Question: i'm writing simple 'spalshScreen' for my application. i want to use 'Handler()' and 'postDelayed' with that. but in any topics of this site i get this help for use:
'''
final Handler handler = new Handler();
handler.postDelayed(new Runnable() {
@Override
public void run() {
//Do something after 100ms
Toast.makeText(c, "check", Toast.LENGTH_SHORT).show();
handler.postDelayed(this, 2000);
}
}, 1500);
'''
but i get this error in 'Intllij' IDEA:

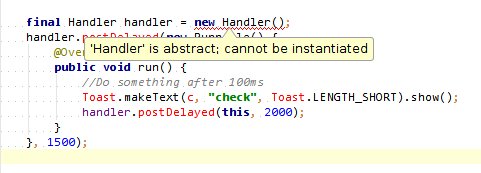
Answer: You are using the wrong 'Handler'! Look at the top of your Java file, you are going to find something like this:
'''
import java.util.logging.Handler;
'''
Replace it with this:
'''
import android.os.Handler;
'''
The 'Handler' from the package 'android.os' is the one you want. The other one from 'java.util.logging' is something completely different and as you already noticed is also an abstract class.
I hope I could help you and if you have any further questions please feel free to ask!